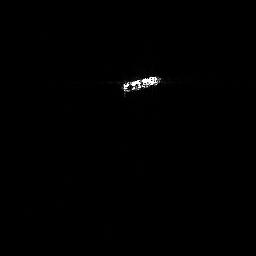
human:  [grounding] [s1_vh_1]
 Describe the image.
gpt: In the satellite image, there is  <ref>1 medium ship </ref> <box>[[45, 27, 63, 37, 0]]</box> located at center.